Interaction volume radius: 10 \u00c5
Interaction volume height: 20 \u00c5
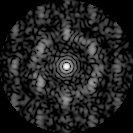
Disorder parameter: 0.6722